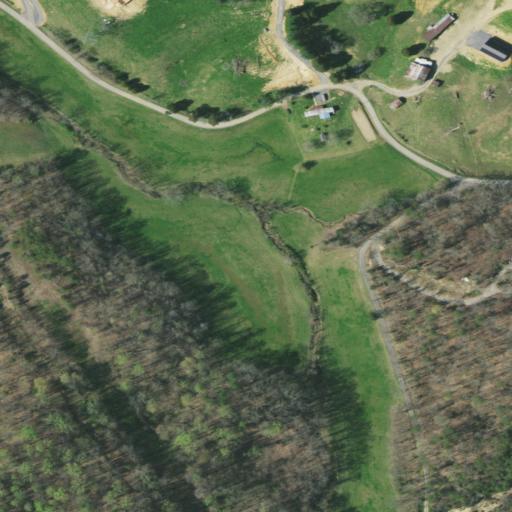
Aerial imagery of valley in Tennessee named Rush Hollow containing deciduous forest, pasture, open development, mixed forest, and low intensity development